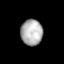
Tissue: lung
Cell type: Myeloid cells
Senescence score: 0.2018
Nuclear area (px): 556
Mean DAPI intensity: 175.349